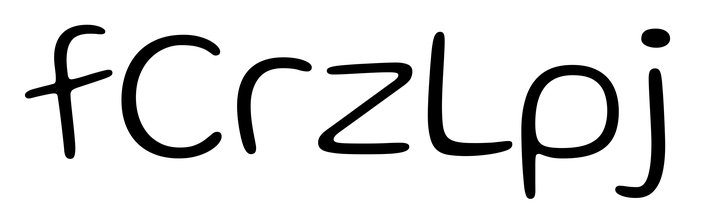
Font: Gluten_ExtraLight